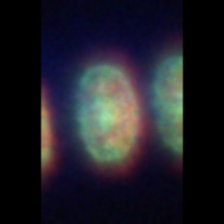
Taxon: Thalassiosira
Group: Diatoms